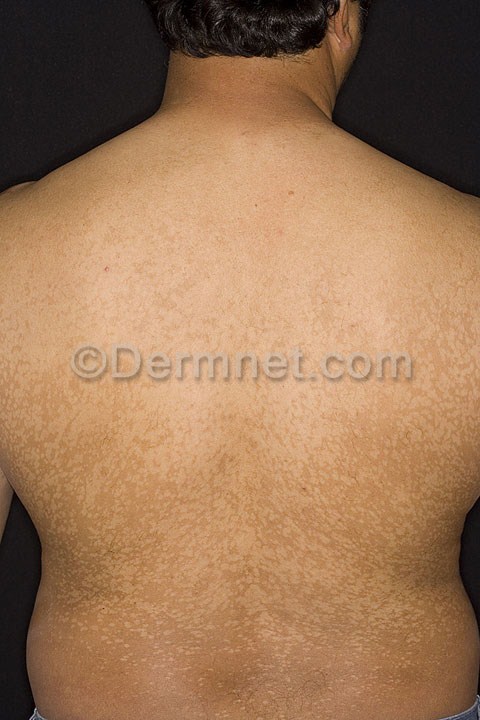
Disease: Tinea Ringworm Candidiasis and other Fungal Infections